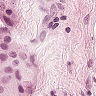
Metastatic tissue present: yes